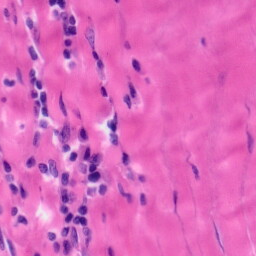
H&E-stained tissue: Tonsil